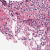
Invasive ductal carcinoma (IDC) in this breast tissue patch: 1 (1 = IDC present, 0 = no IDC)